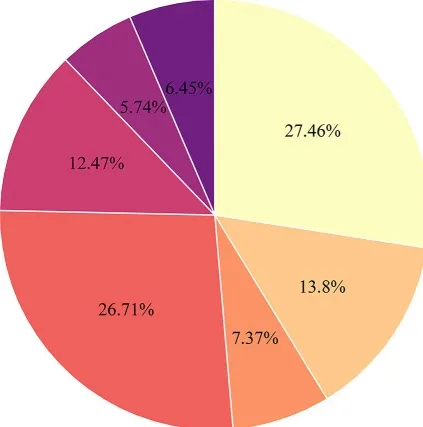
Components of inpatient costs of CHD patients in Gansu Province, China, from 2015 to 2020.
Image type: pathology (immunostaining)